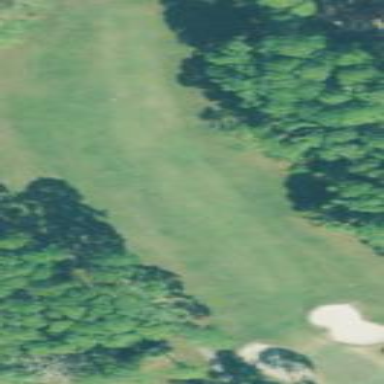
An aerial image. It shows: Golf fairway in the image.